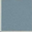
Piece: xx